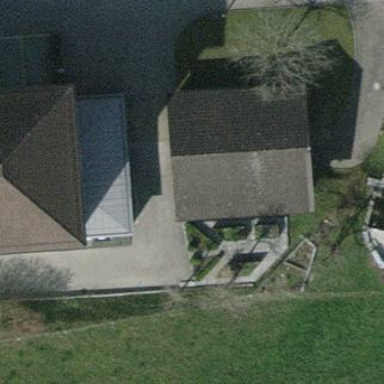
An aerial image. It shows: Shed building.